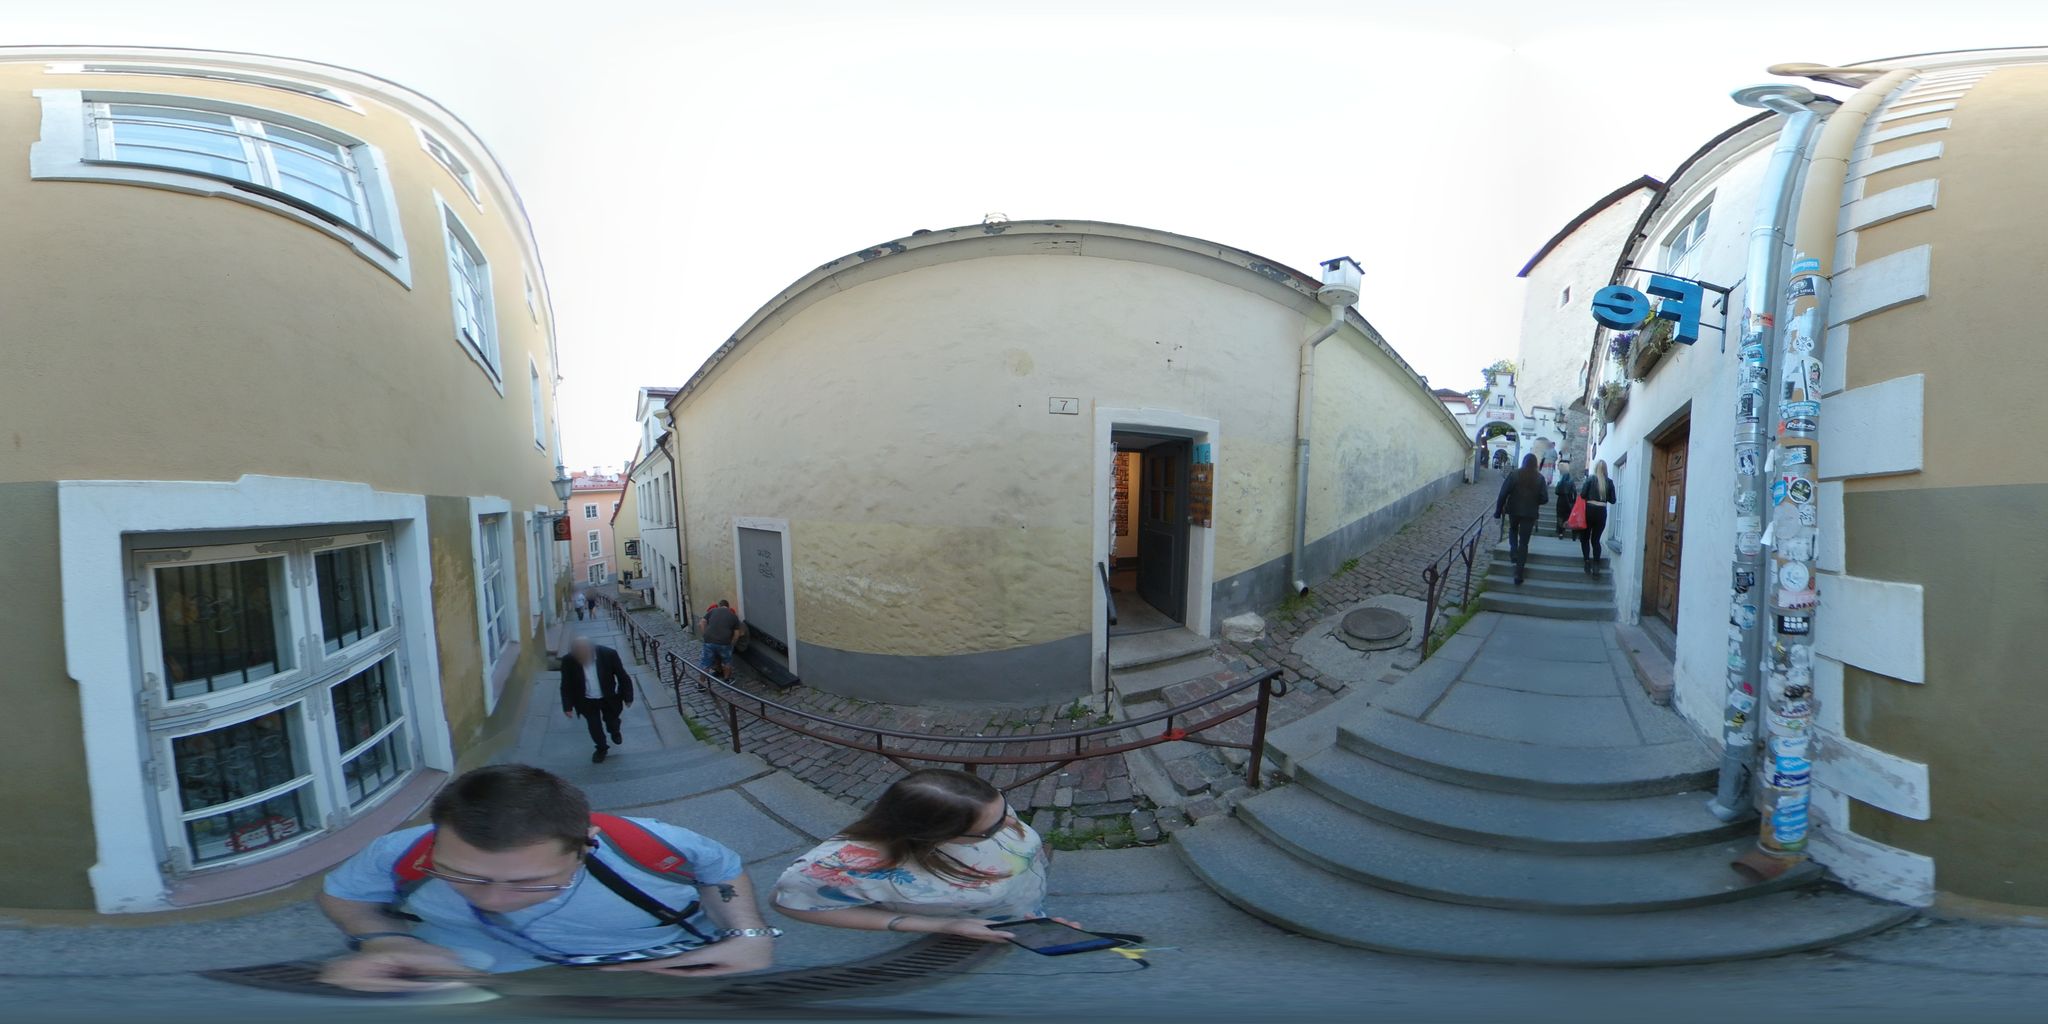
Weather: clear
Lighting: day
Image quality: slightly poor
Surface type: walking surface
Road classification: steps, pedestrian
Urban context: urban centre
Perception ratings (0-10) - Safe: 0.18, Lively: 7.53, Beautiful: 4.07, Boring: 8.65, Depressing: 4.68, Wealthy: 4.19